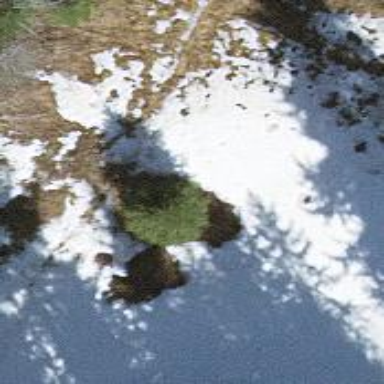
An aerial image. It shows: Single tag "natural: tree."